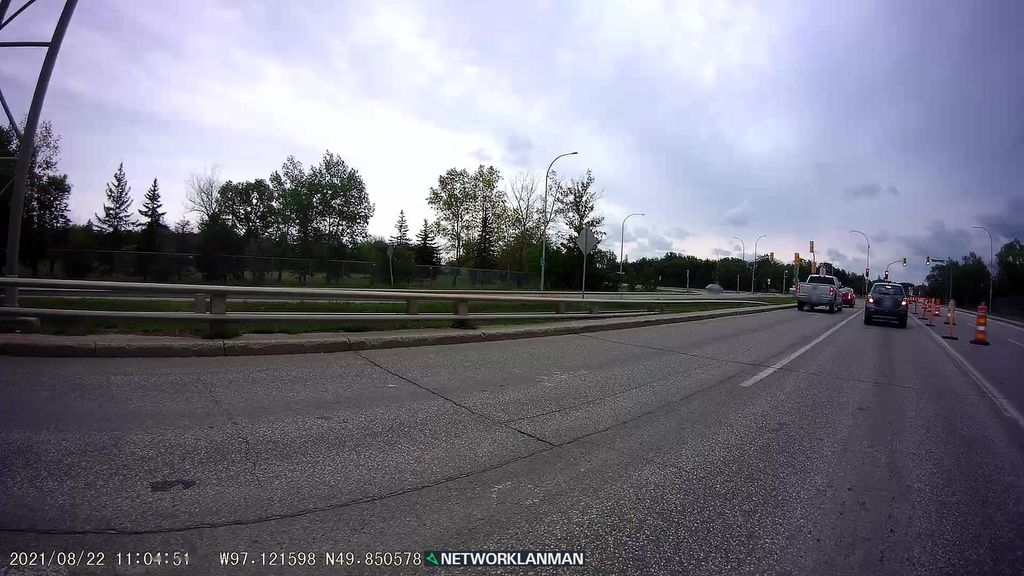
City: winnipeg